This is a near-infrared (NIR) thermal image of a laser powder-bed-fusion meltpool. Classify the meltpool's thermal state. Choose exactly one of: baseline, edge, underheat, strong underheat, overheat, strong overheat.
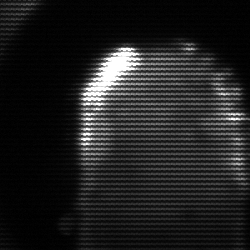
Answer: baseline